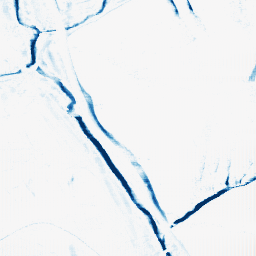
Category: morphological
Decomposition family: morphological_rect
Decomposition parameters: operation: closing
width: 10
height: 3
Upsampling method: fft_zeropad
Upsampling parameters: scale: 4
Upsampling scale: 4